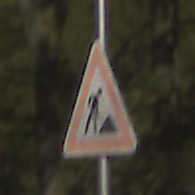
Verkehrszeichen: Arbeitsstelle
Umgebung: Outdoor, Nature
Tageszeit: MorningAfternoon
Wetter: Clear
Licht: Natural
Jahreszeit: Winter
Kontrast: HighContrast